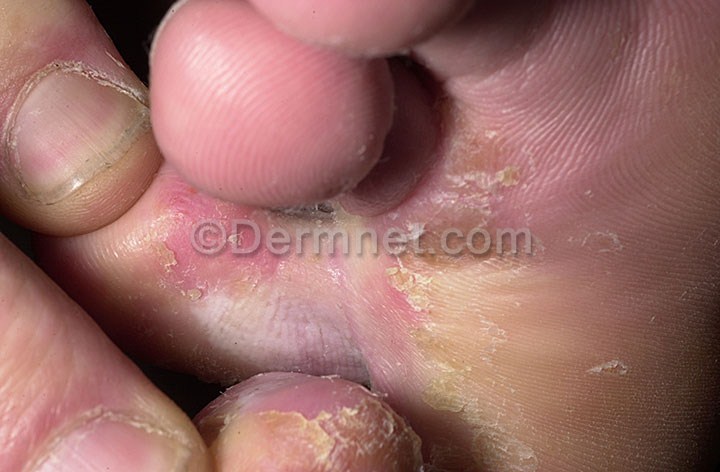
Disease: Tinea Ringworm Candidiasis and other Fungal Infections